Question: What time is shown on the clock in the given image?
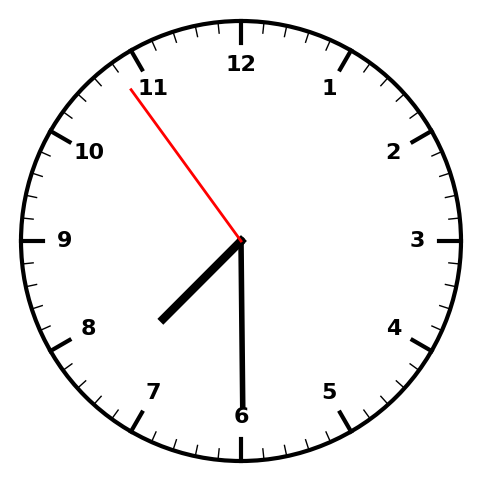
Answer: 07:29:54